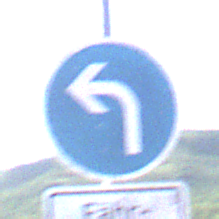
Verkehrszeichen: VorgeschriebeneFahrtrichtungLinks
Zusatzzeichen unten: SonstigeFahrzeugePersonengruppenFrei4
Umgebung: Outdoor, RoadRail
Tageszeit: MorningAfternoon
Wetter: PartlyCloudy
Licht: Natural
Jahreszeit: NotSpecified
Kontrast: HighContrast